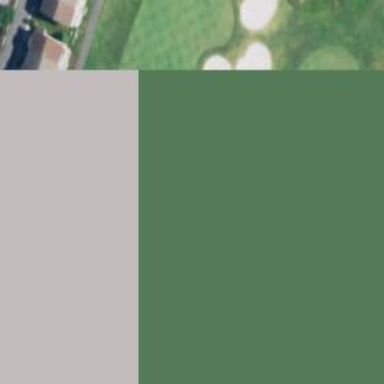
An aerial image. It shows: Sandy area is golf bunker.